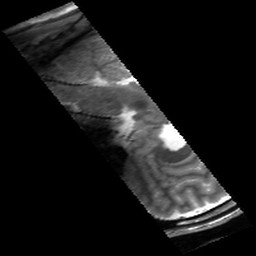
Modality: T2w
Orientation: sagittal
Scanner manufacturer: siemens
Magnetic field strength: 6.98 T
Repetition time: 5.65 s
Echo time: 0.044 s